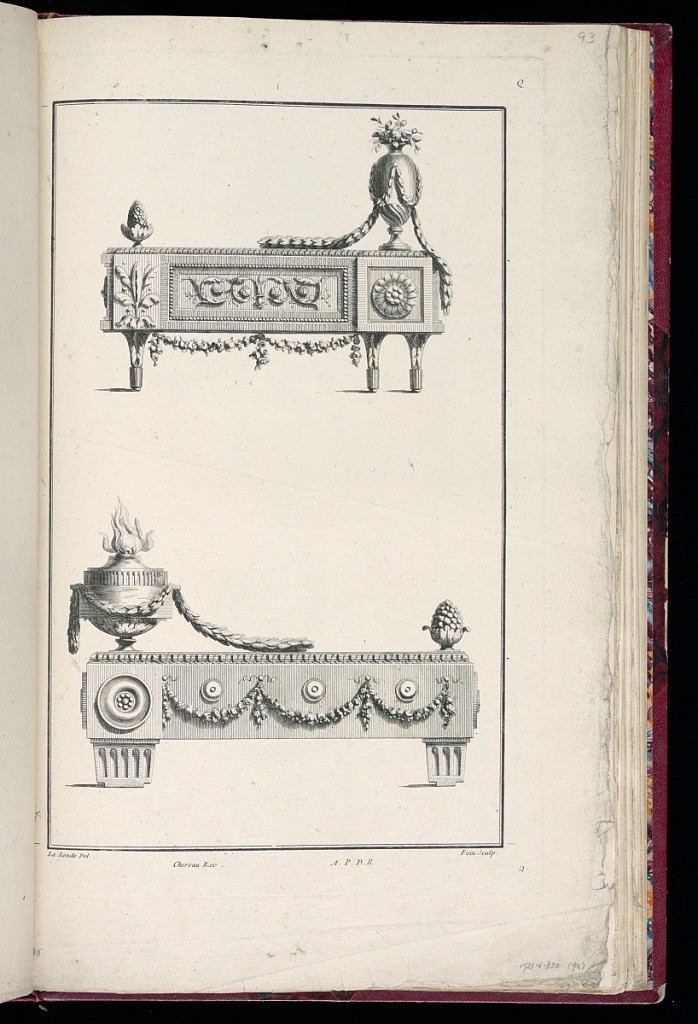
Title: Burner and Vase Designs for Pedestals
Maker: Richard de Lalonde, French, active 1780–96
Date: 1785-1788
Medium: Etching on off-white laid paper
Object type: Print
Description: The plate is divided into two, with a vase on a pedestal in the upper half, and a burner on a pedestal in the lower half. The vase at top is ovoid, filled with flowers, and draped with garland. It sits on a wide, low pedestal that has a pinecone finial on the left side, and a frieze of swirling acanthus leaves. The burner on the lower half of the page is decorated with fluting and has a garland of leaves draped across it. A pinecone finial sits atop the low, wide pedestal at the right side; the pedestal is decorated with rondels and a draped garland of flowers. It has fluted feet. The plate is signed and numbered.